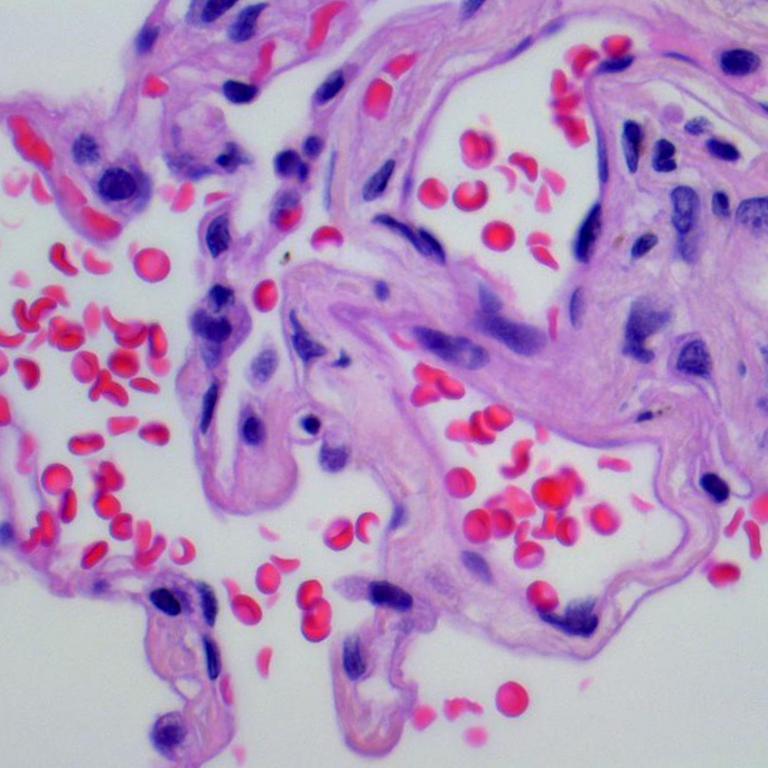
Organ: lung
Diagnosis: benign